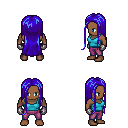
a pixel art fantasy rpg character, male body template, human, dark skin, teal pirate shirt, magenta pants, blue extra-long hairstyle, metal gloves, four views (front, back, left, right), 2x2 character sprite sheet, small pixel art, hard edges, no anti-aliasing